Question: How do I change the developer website information for an app?

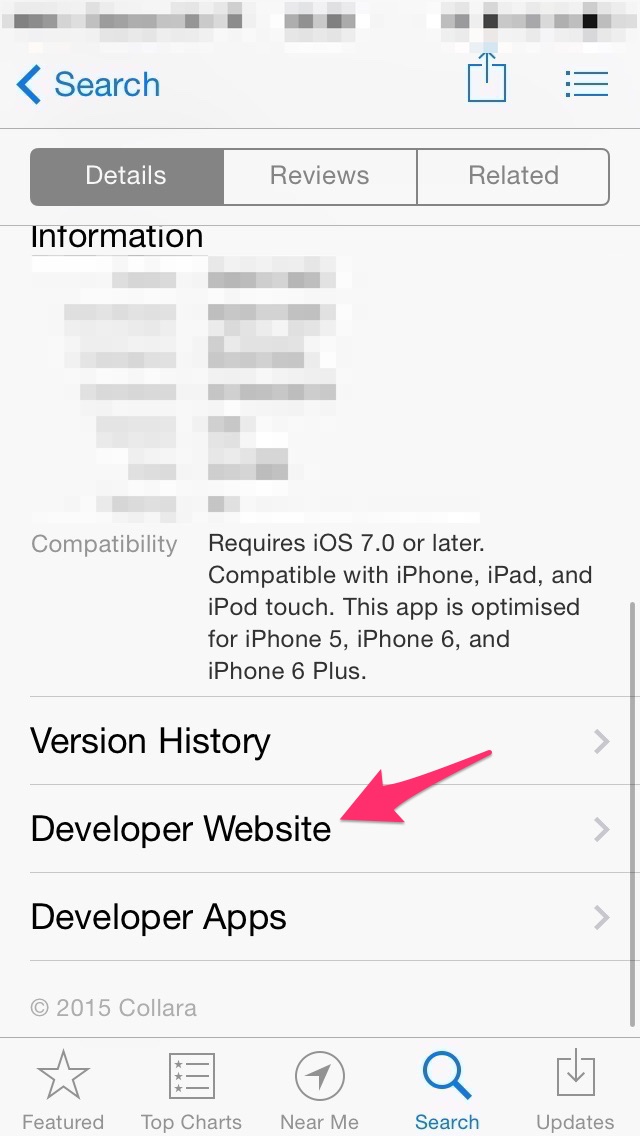
Answer: ok, go to itunesConnect , and change support url field.